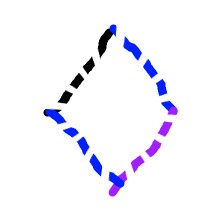
Shape: rhombus